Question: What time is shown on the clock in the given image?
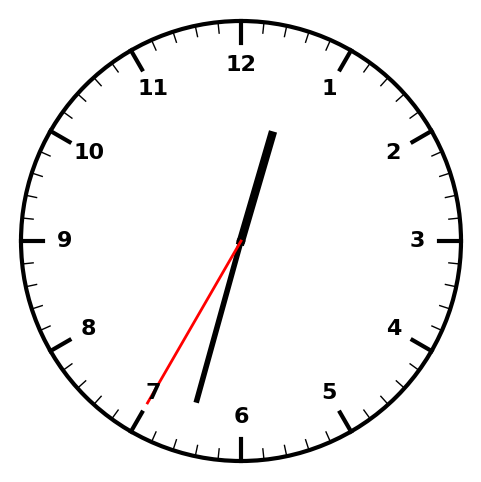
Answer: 12:32:35